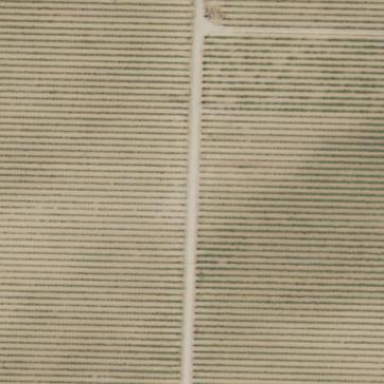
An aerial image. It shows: Vineyard.